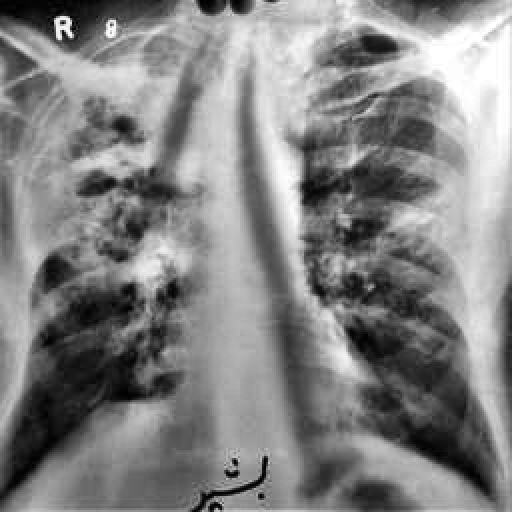
Finding: TUBERCULOSIS